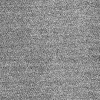
Atmospheric dust classification: dusty